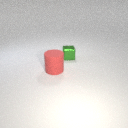
large red rubber cylinder in front of small green metal cube